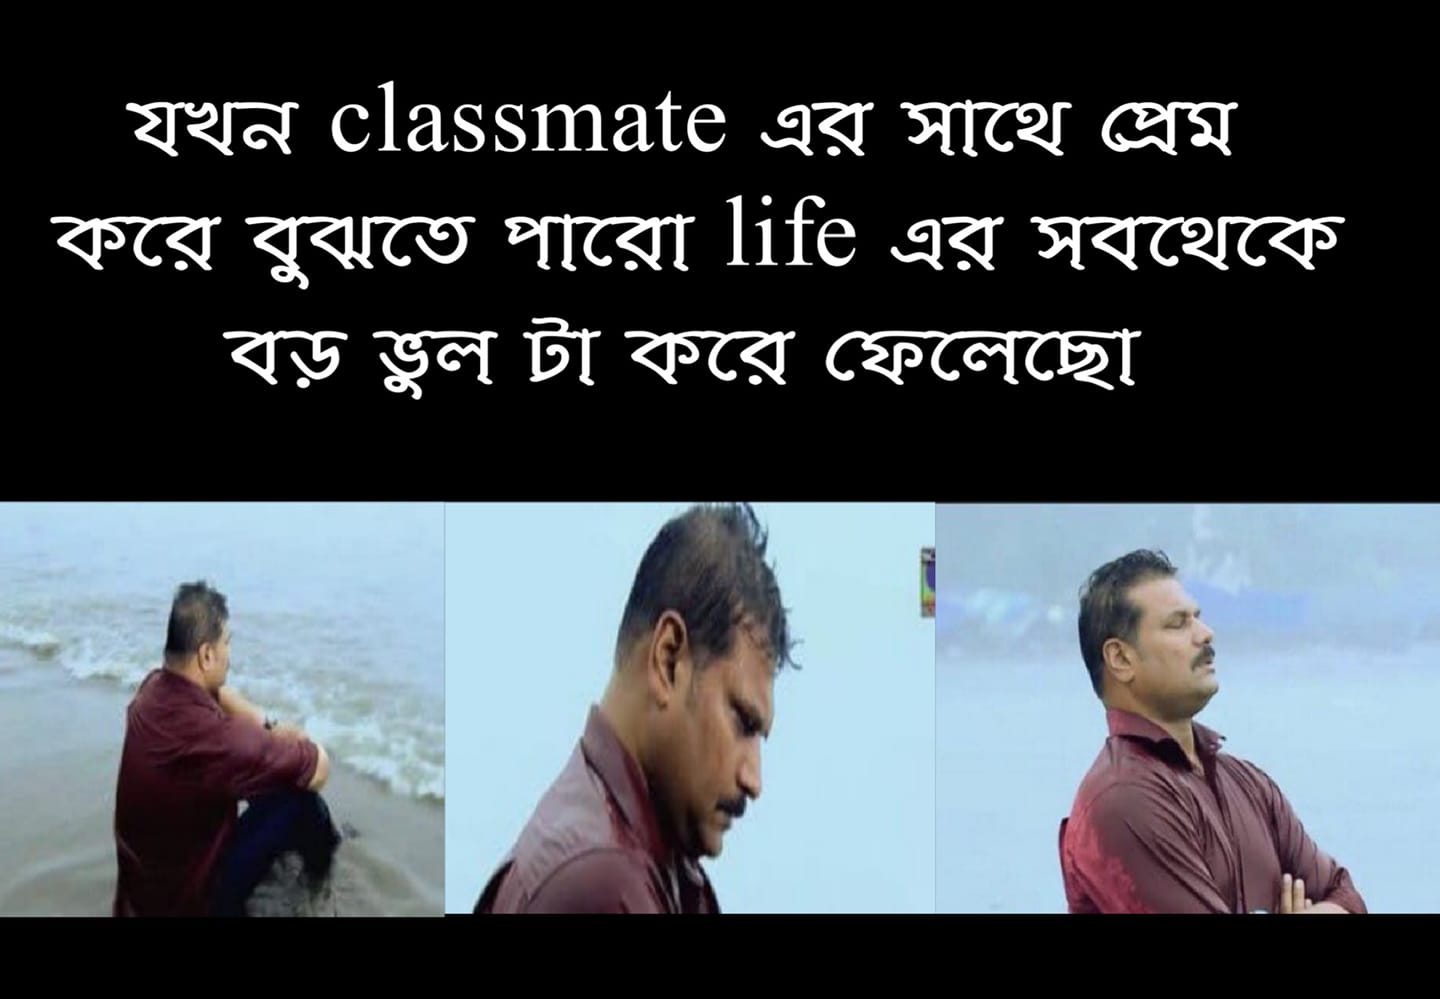
Caption: যখন classmate এর সাথে প্রেম করে বুঝতে পারো life এর সবথেকে বড় ভুল টা করে ফেলেছো
Label: non-hate